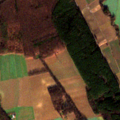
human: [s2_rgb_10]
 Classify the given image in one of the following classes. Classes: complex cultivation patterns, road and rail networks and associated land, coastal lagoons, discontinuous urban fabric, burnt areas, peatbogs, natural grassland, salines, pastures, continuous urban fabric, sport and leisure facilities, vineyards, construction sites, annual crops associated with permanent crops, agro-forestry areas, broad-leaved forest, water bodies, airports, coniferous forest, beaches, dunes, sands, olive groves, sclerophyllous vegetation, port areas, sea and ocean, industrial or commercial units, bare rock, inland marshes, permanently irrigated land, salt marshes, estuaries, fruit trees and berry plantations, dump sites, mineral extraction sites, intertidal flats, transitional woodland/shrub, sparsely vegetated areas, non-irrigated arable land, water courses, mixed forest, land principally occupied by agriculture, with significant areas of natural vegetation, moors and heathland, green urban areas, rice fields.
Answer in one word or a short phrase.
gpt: non-irrigated arable land, complex cultivation patterns, broad-leaved forest, coniferous forest